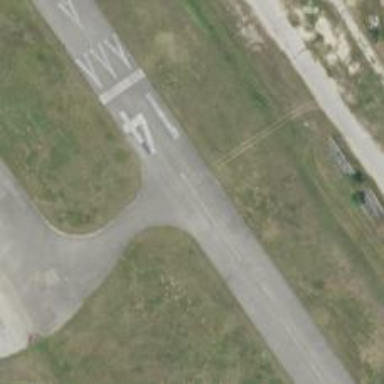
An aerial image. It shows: Runway surface made of asphalt at airport.